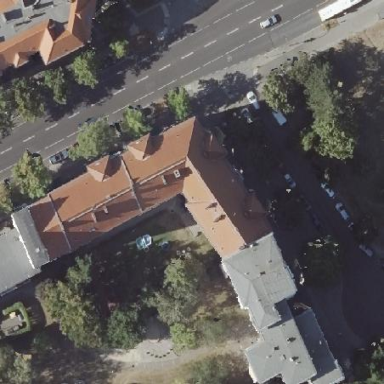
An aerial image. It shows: Gabled roof apartments building.